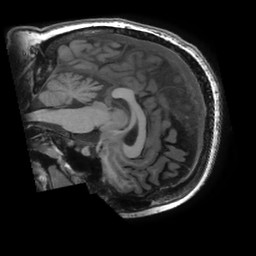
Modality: T1w
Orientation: sagittal
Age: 25
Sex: female
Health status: healthy
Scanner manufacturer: ge
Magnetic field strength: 3 T
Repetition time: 0.0083 s
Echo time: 0.003104 s